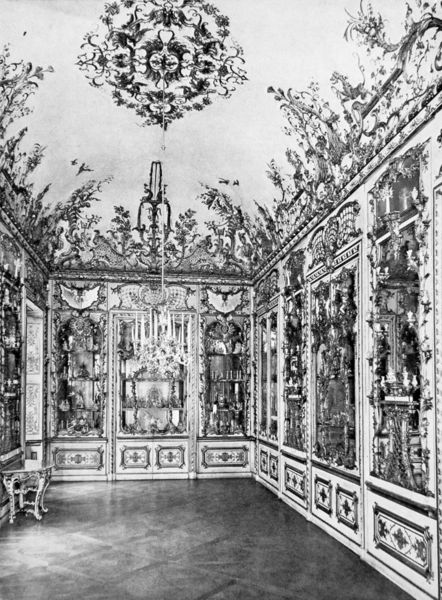
Titel: Porzellankabinett, Stuckverziehrung
Künstler: Johann Baptist Zimmermann
Standort: München
Institution: Residenz
Schlagwörter: blätter, schatten, weiß, blumen, fenster, glas, grau, holz, licht, raum, schwarz, tisch, zimmer, schloss, malerei, muster, ornament, wand, architektur, barock, rahmen, silber, sockel, innenraum, möbel, spiegel, vögel, zweige, sonne, boden, gold, interieur, reich, decke, pflanzen, rokoko, ranken, bücher, bogen, parkett, flächen, leer, bank, rand, saal, kaiser, könig, floral, ornamente, verzierung, kerze, tischchen, kronleuchter, leuchter, lüster, stuck, vasen, biden, innenansicht, parkettboden, halle, foto, fotografie, photographie, rechtecke, fussboden, fugen, gewölbe, burg, blumenmuster, porzellan, münchen, palast, schwarzweiss, fliesen, vitrine, girlanden, oranmente, ausstellung, china, geometrisch, sims, schnörkel, gesims, residenz, zimmermann, blattwerk, rechteckig, chiemsee, holzvertäfelung, lichtfleck, bibliothek, regale, sammlung, kassetten, muschel, deckengemälde, kabinett, museum, borde, verzierungen, aufbewahrung, auflage, beistelltisch, tonne, deckenmalerei, tonnengewölbe, wölbung, versaille, rocaille, schränke, vitrinen, wandverkleidung, luster, panele, prunkvoll, deckenfresko, spiegelsaal, cuvillies, sideboard, roccaille, wandgestaltung, konsoltisch, wandtafel, buoden, chinesischen porzellan, eitentisch, inenansicht, nyphenburg, paneele, rahmungen, resident, spiegelkabimett, stuckiert, tunneldecke, vasensammlung, vintreine, vässchen, wandpaneele, wandtafeln, zimmel, florale